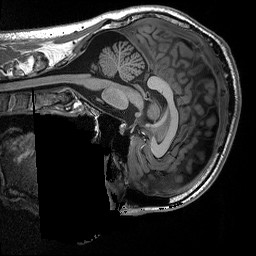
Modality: T1w
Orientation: sagittal
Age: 30
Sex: male
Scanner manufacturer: siemens
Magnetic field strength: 3 T
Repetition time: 2.3 s
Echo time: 0.00298 s